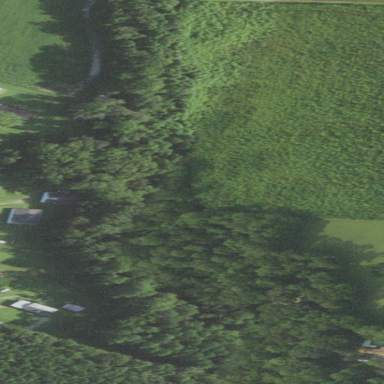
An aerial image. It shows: Forest area.